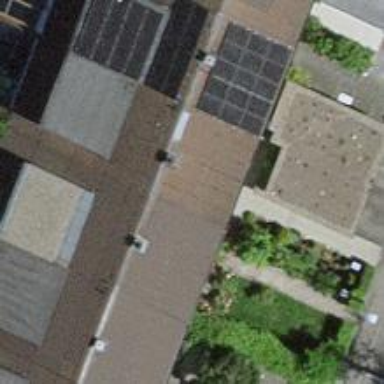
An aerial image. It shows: Terrace building.